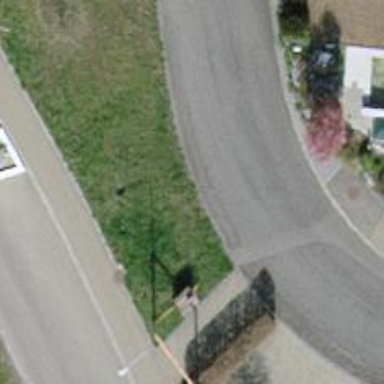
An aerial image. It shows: Residential road with asphalt surface.